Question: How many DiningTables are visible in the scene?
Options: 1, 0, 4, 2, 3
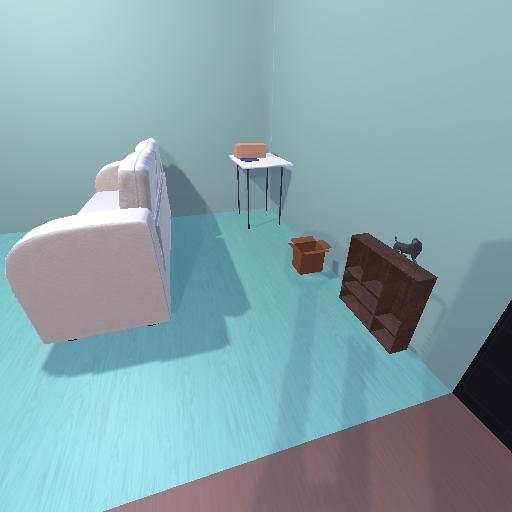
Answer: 1